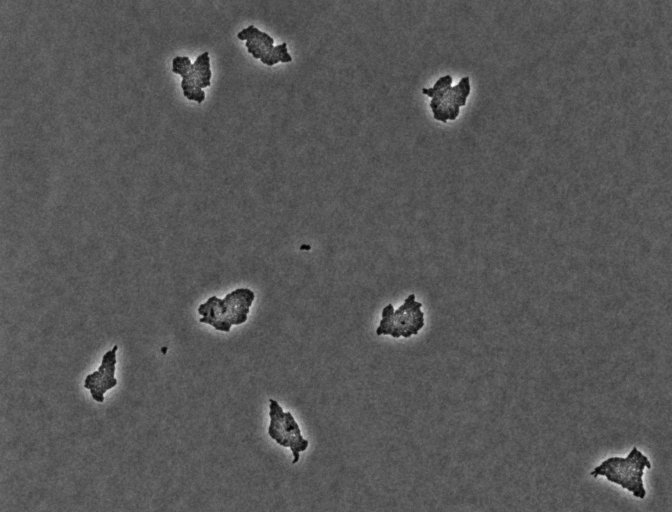
Phase contrast microscopy, 20x objective, 3 h incubation